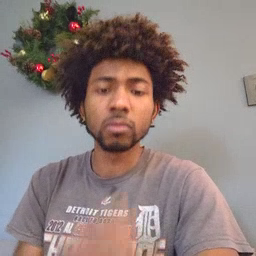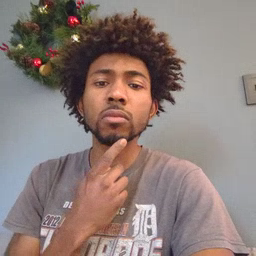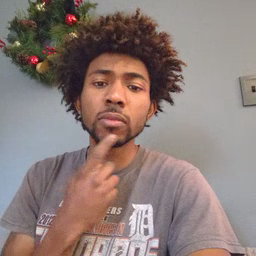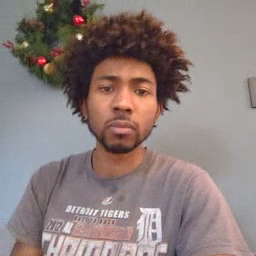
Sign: chin